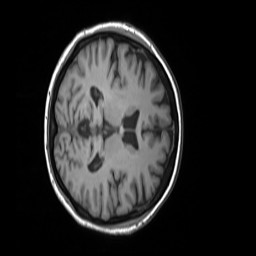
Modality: T1w
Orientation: axial
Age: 63
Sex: female
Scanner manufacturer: siemens
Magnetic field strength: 3 T
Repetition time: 1.55 s
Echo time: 0.00234 s